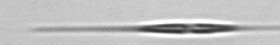
Label: Cylindrotheca